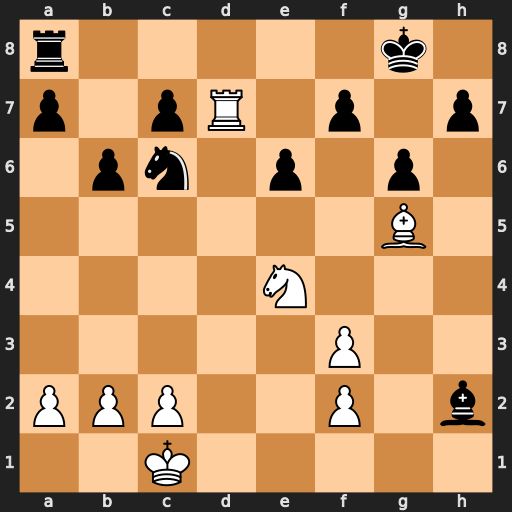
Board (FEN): r5k1/p1pR1p1p/1pn1p1p1/6B1/4N3/5P2/PPP2P1b/2K5
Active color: w
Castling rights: -
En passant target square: -
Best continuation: Nf6+ Kg7 Ng4 Be5 f4 Bxf4+ Bxf4